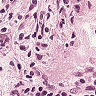
Metastatic tissue present: yes